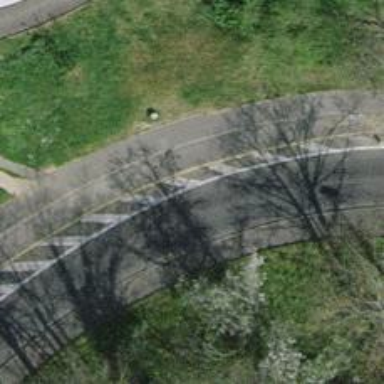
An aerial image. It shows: Tertiary road with asphalt surface passing through tunnel. There is opposite track cycleway alongside the road.